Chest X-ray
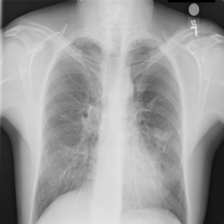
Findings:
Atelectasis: negative
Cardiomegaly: negative
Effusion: negative
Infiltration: negative
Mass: positive
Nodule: negative
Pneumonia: negative
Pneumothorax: negative
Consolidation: negative
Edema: negative
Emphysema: negative
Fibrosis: negative
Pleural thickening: positive
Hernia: negative